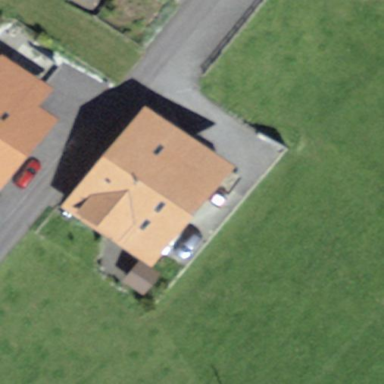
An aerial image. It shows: Residential building.